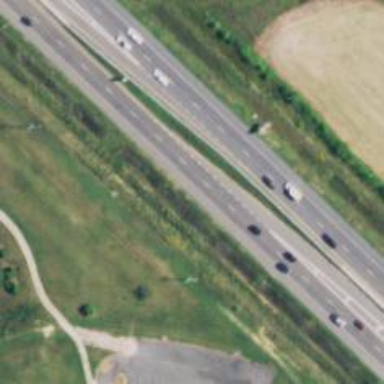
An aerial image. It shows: Asphalt road designated as trunk highway.